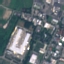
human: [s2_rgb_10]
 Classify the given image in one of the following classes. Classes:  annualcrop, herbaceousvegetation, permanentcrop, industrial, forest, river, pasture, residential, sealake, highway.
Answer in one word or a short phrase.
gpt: Industrial